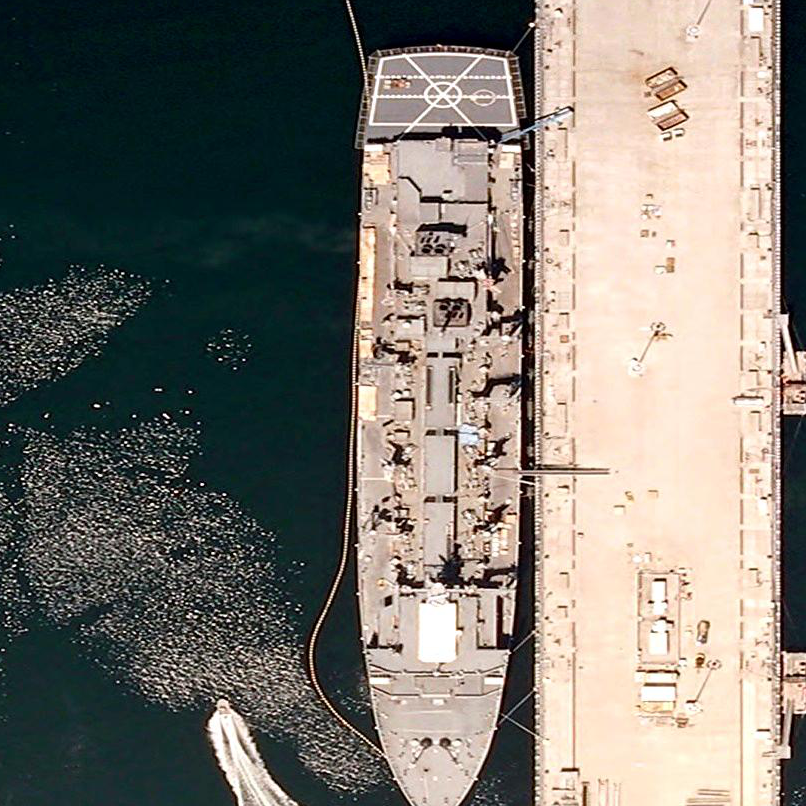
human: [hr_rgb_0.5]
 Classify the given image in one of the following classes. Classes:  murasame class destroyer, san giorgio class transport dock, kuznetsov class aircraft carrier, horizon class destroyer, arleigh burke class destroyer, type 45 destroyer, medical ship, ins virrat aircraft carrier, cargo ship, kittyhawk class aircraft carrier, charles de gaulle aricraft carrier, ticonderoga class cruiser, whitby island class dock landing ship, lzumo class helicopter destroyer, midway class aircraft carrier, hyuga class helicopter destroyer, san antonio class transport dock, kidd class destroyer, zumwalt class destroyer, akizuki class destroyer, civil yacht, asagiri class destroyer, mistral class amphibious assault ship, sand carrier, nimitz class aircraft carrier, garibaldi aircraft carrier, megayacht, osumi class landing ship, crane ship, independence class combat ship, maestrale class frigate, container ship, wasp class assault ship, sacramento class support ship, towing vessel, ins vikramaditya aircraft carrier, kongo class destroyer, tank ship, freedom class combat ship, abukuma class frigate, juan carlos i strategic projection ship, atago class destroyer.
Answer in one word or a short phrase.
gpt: Sacramento class support ship